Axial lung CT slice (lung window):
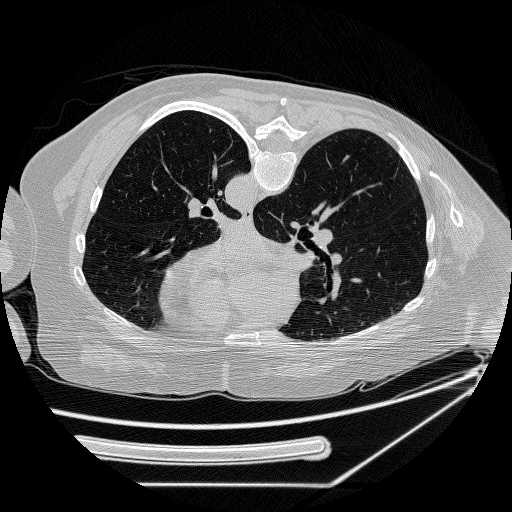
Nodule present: no